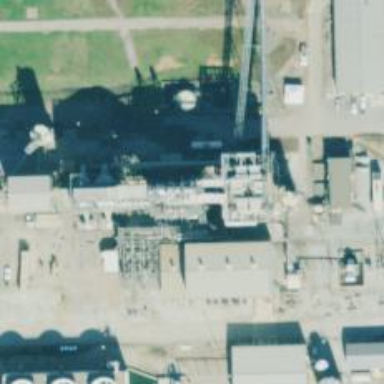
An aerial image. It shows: Generator is pictured.